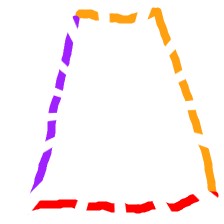
Shape: trapezoid